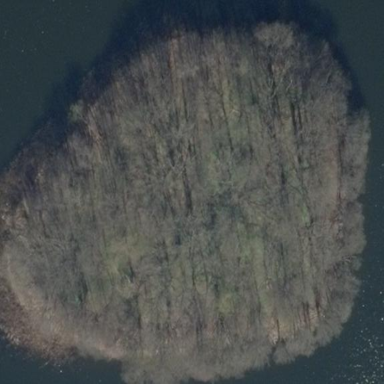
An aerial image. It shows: Forest area.